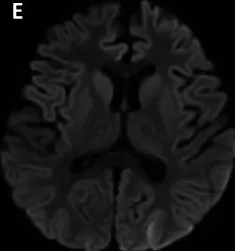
Imaging studies. Day 16 diffusion-weighted image.
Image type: radiology (mri)